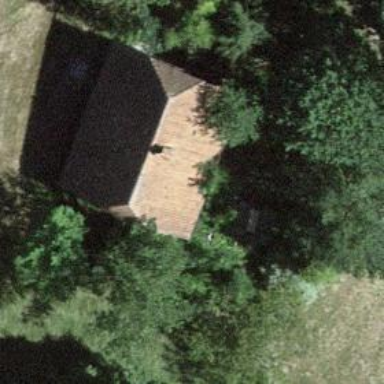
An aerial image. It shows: Farm building.